Interaction volume radius: 5 \u00c5
Interaction volume height: 15 \u00c5
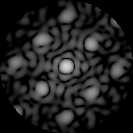
Disorder parameter: 0.3504